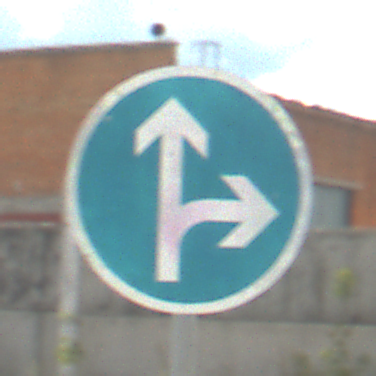
Verkehrszeichen: VorgeschriebeneFahrtrichtungGeradeausOderRechts
Umgebung: Outdoor, Suburban
Tageszeit: Midday
Wetter: PartlyCloudy
Licht: Natural
Jahreszeit: Summer
Kontrast: HighContrast